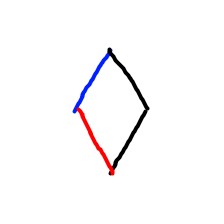
Shape: rhombus